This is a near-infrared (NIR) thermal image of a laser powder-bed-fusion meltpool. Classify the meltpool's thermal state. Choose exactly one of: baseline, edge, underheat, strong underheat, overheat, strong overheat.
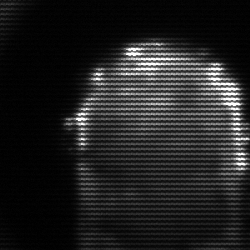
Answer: baseline